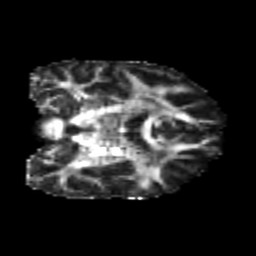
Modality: FA
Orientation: coronal
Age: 22
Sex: male
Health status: healthy
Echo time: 0.074 s